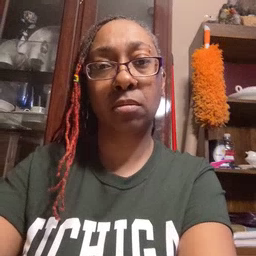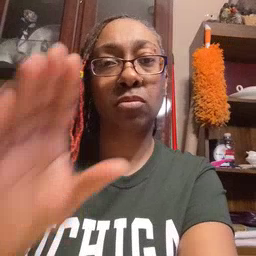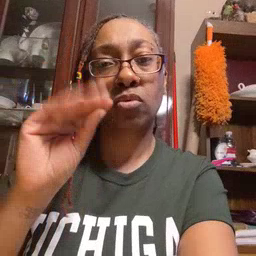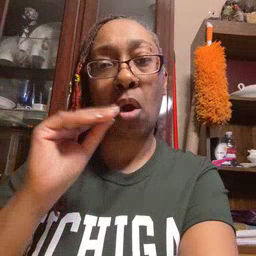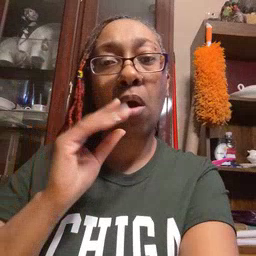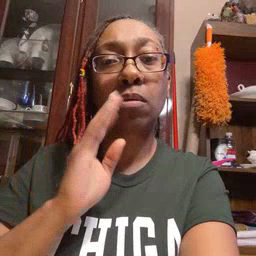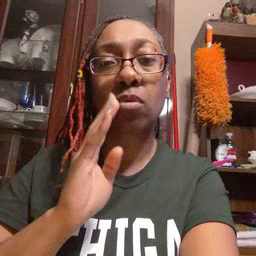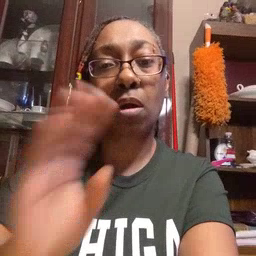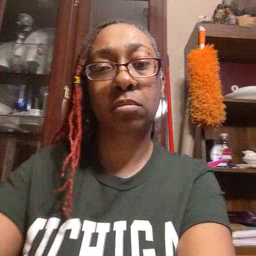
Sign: talk